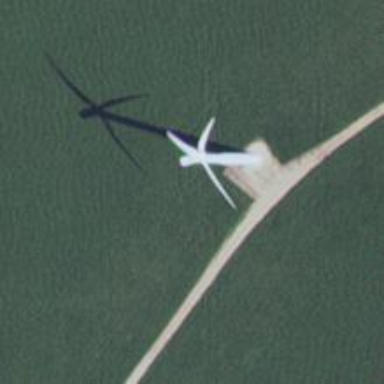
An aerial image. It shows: Wind power generator employing wind turbines.